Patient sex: F
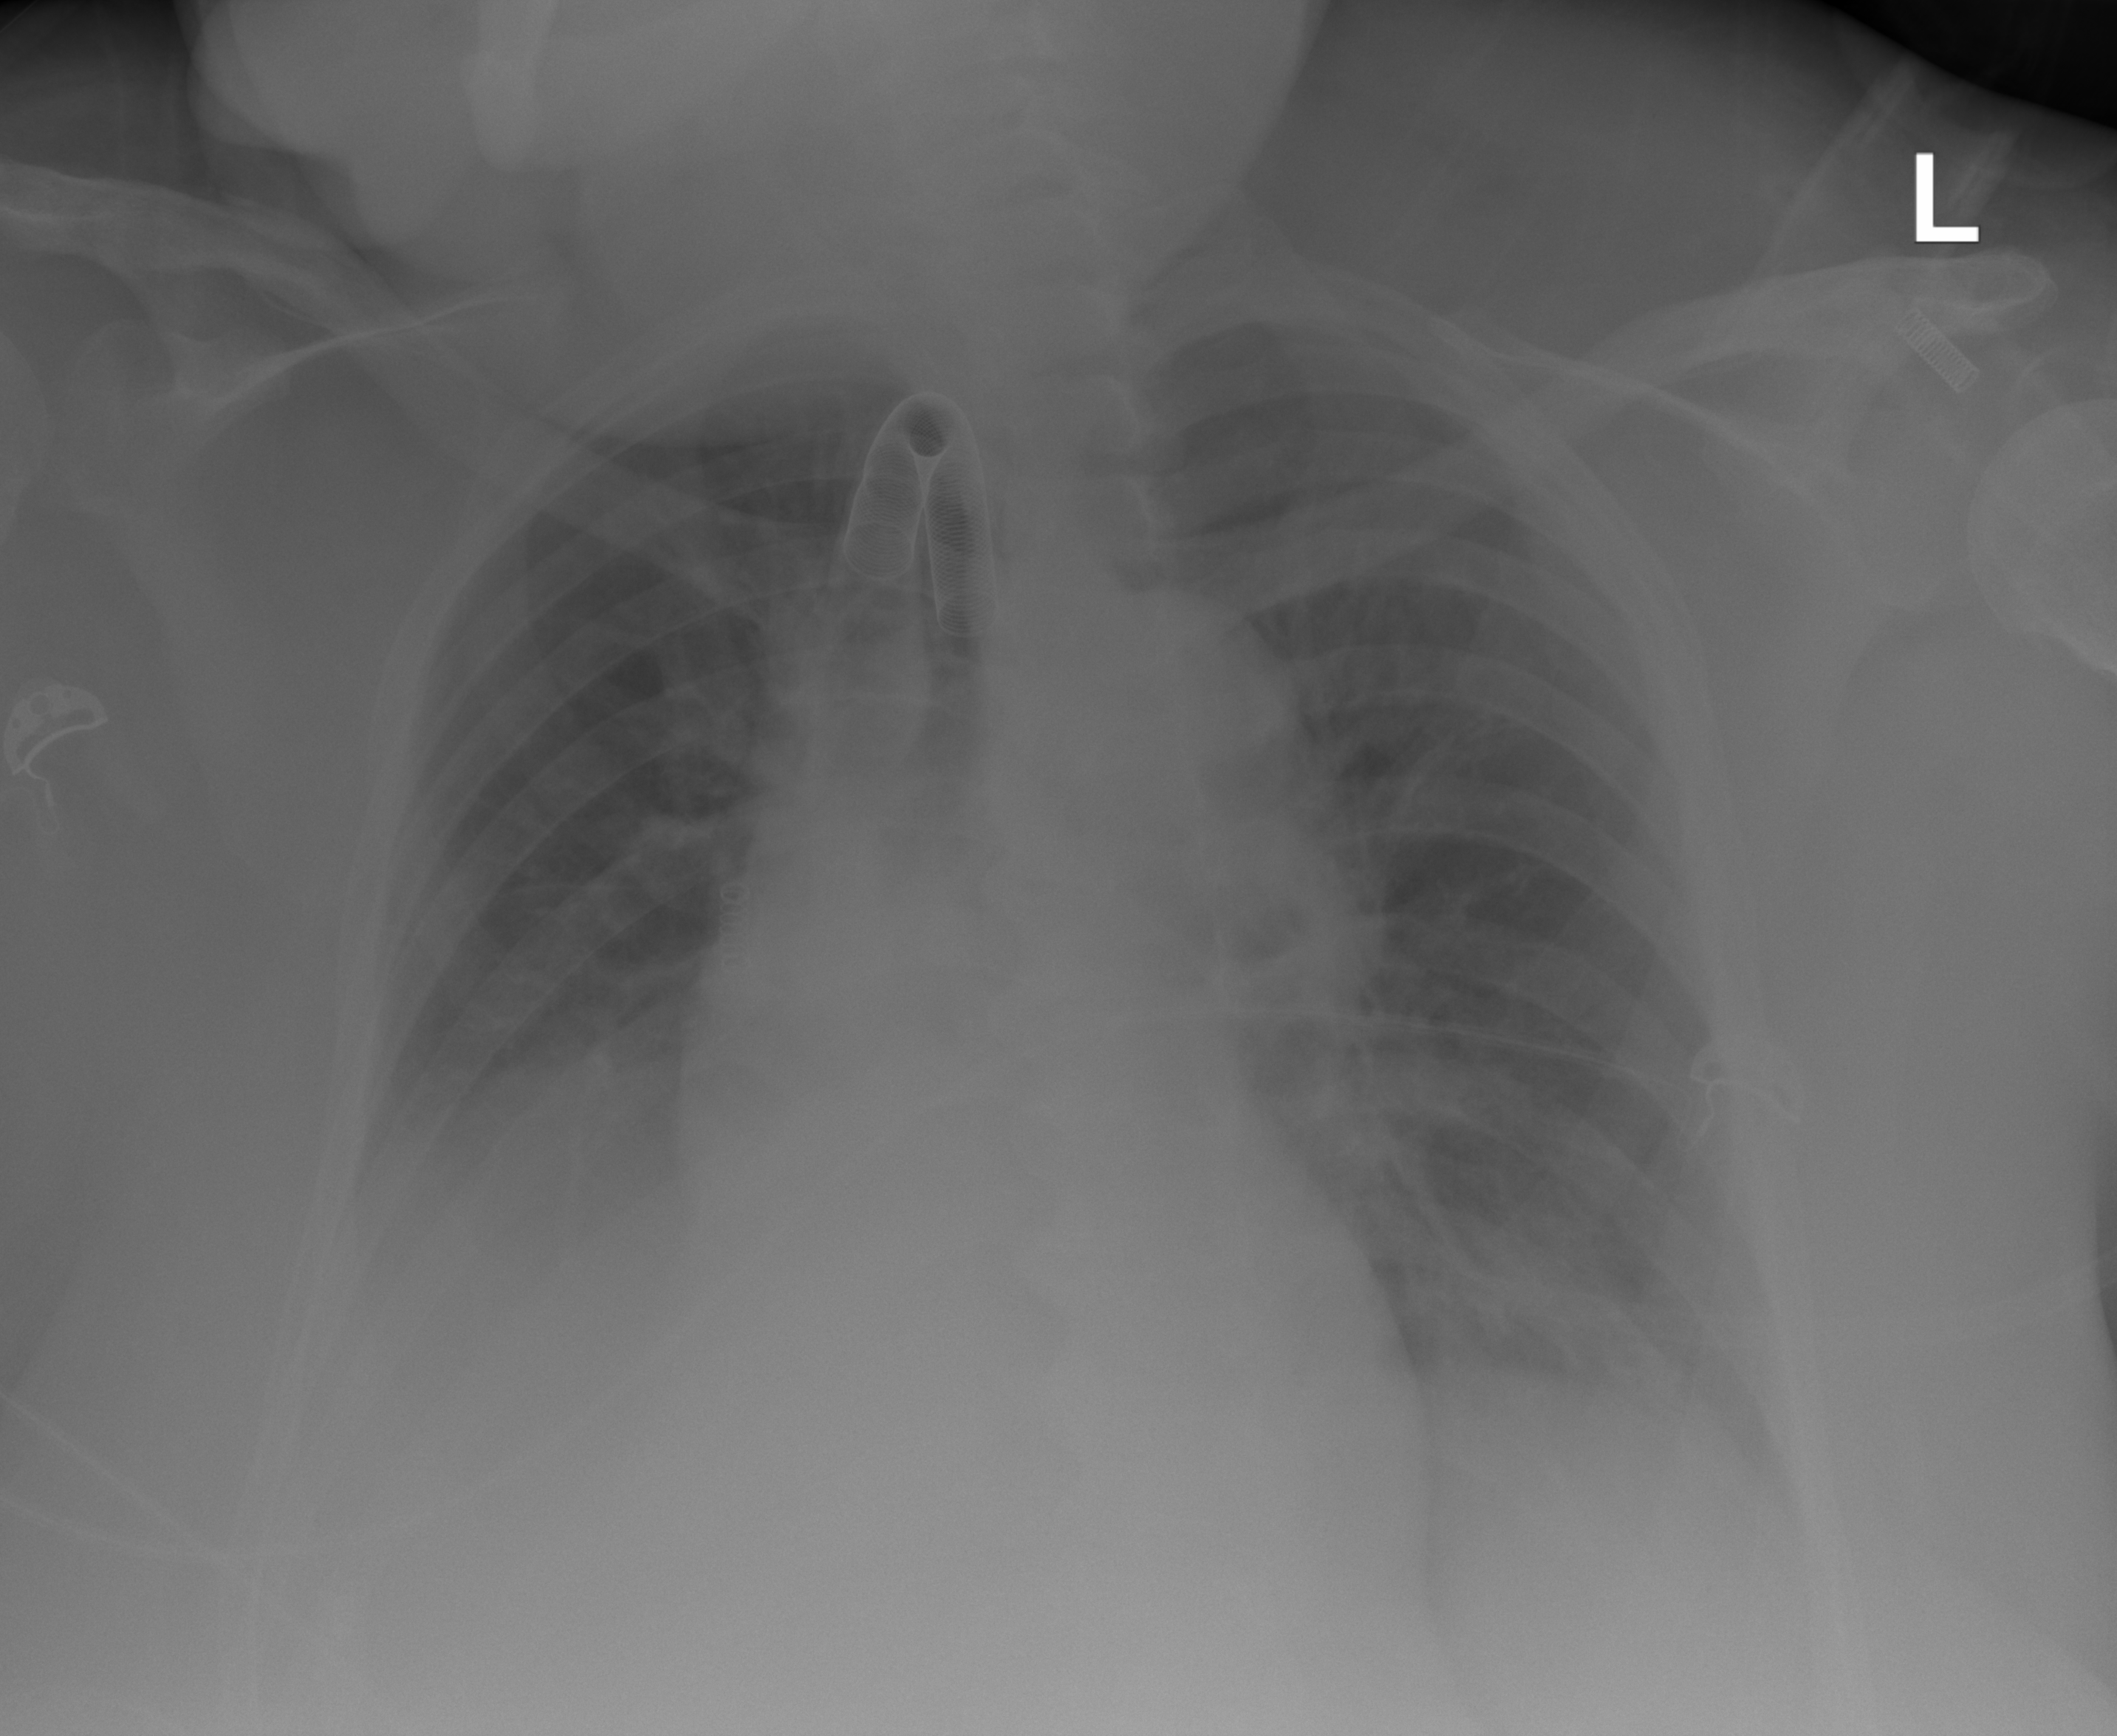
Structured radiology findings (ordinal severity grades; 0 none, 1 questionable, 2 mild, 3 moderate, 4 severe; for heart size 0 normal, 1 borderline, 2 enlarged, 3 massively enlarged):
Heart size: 0
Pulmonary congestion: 2
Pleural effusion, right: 2
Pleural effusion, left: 2
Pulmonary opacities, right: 0
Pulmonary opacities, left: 0
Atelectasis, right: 2
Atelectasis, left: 2